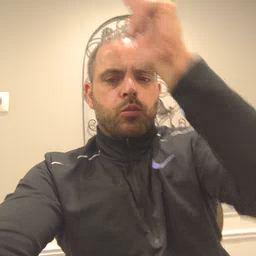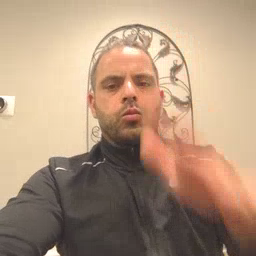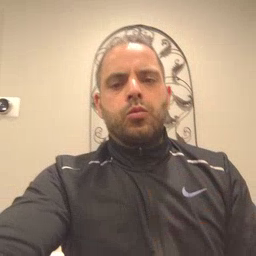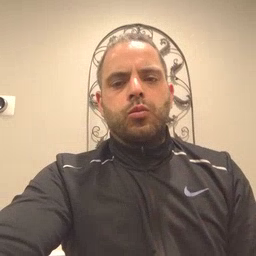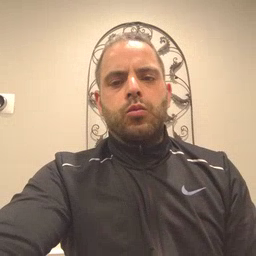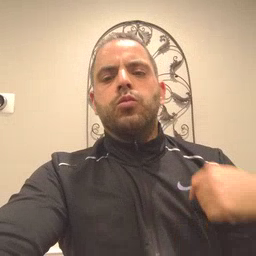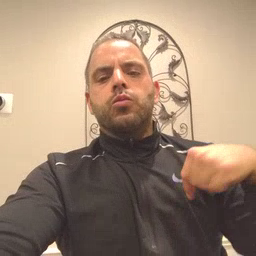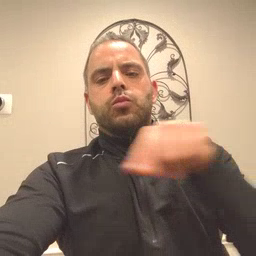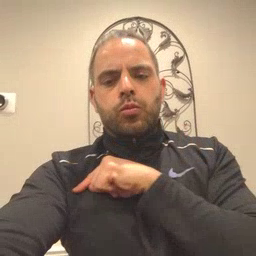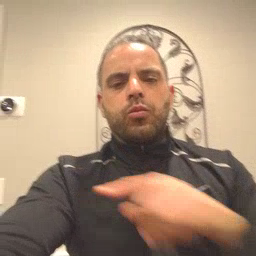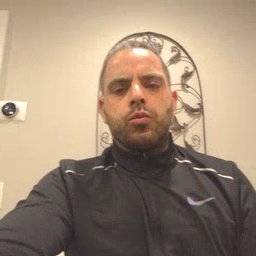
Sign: weus